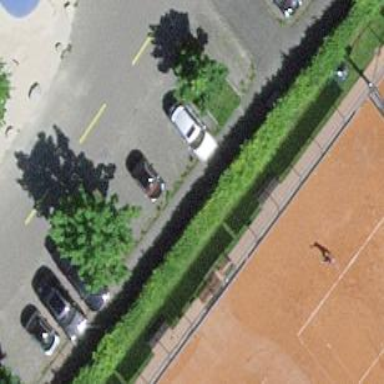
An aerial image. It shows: Street-side parking area.